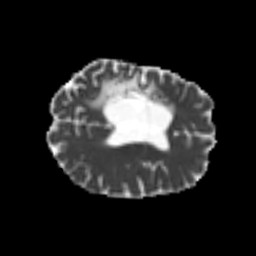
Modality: MD
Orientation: axial
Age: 31
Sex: female
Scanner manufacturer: siemens
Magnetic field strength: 3 T
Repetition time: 4.999 s
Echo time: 0.07946 s